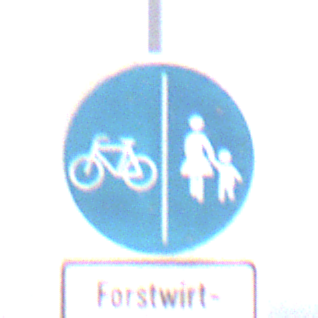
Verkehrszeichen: GetrennterRadUndGehwegRadwegLinks
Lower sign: BesondereFahrzeugeUndTransportgueter7
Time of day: Midday
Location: Outdoor (Nature)
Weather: PartlyCloudy
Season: NotSpecified
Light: Natural